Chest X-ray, AP view. Patient: 61 years old, sex M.
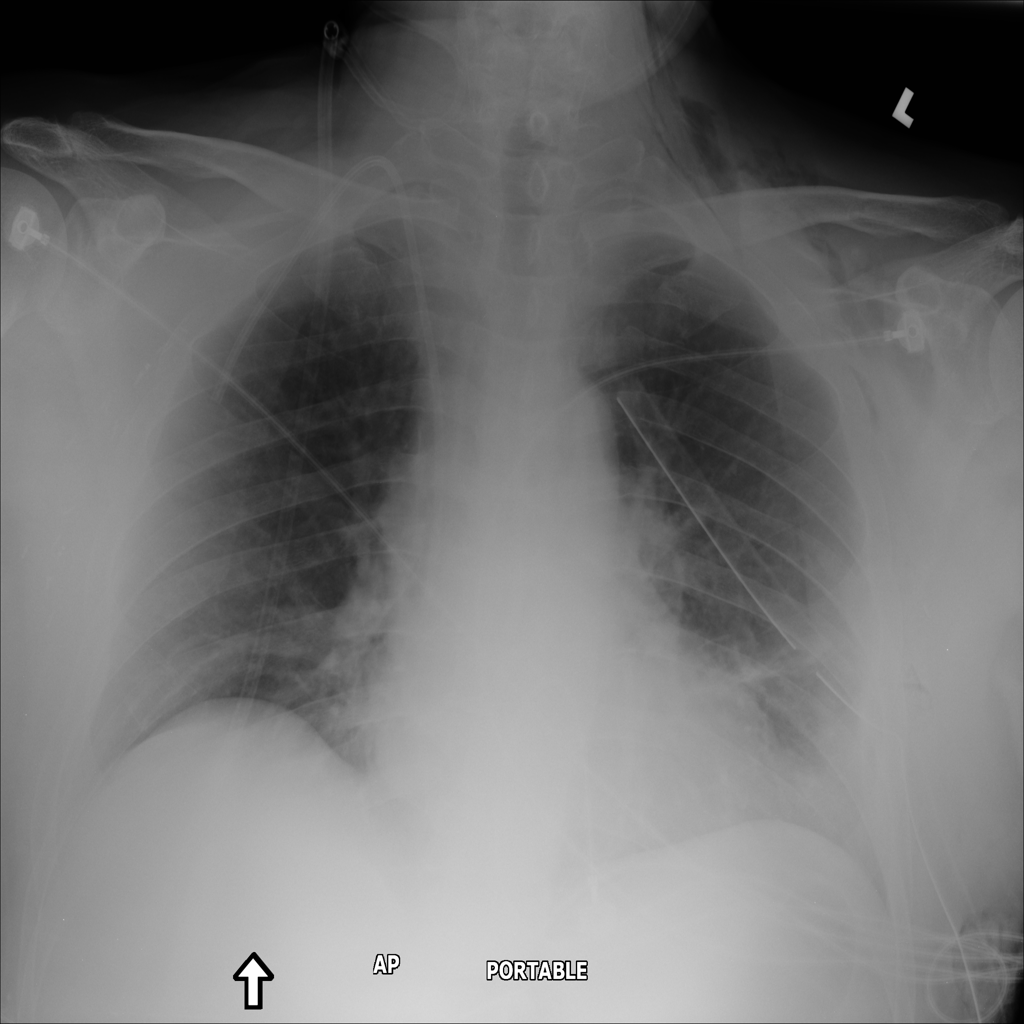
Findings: No Finding